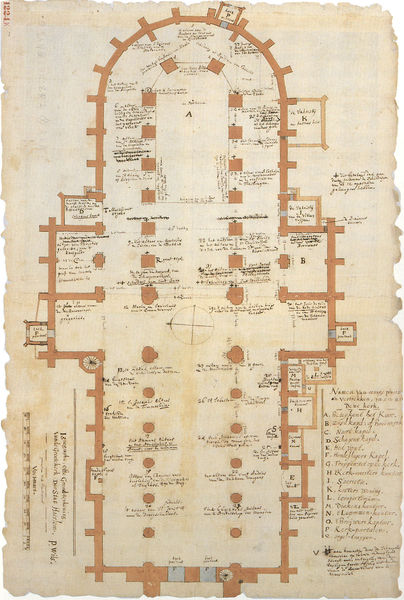
Titel: Haarlem, St. Bavokerk, Grundriss
Künstler: Pieter Wils
Institution: Haarlem, Municipal Archives
Schlagwörter: gelb, orange, pfeiler, säulen, masse, architektur, kirche, schiffe, schrift, saal, eingang, umgang, kreuz, beschriftung, entwurf, hauptschiff, kathedrale, langhaus, portal, kirchenschiff, mittelschiff, dreischiffig, querhaus, seitenschiff, apsis, chor, plan, handschrift, legende, basilika, grundriss, kapellen, seitenschiffe, vierung, stützpfeiler, mehrschiffig, strebepfeiler, sakristei, umgangchor, igrundriss